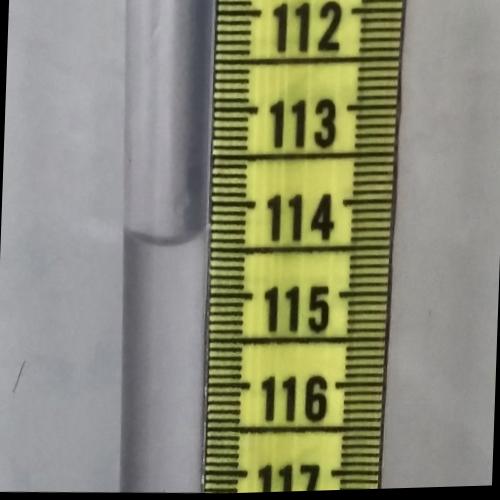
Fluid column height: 114.4 cm